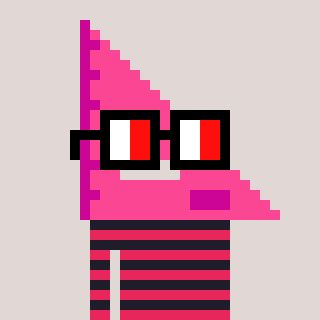
a pixel art character with square glasses with black frames and red eyes, a squadron ruler-shaped head and a grayscale-colored body on a warm background